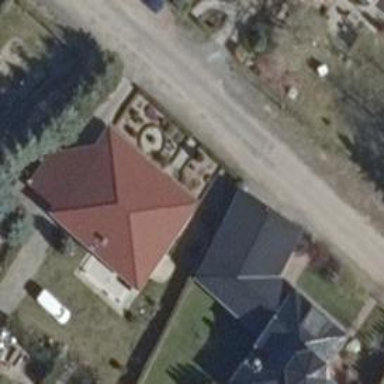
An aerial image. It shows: Part of building.